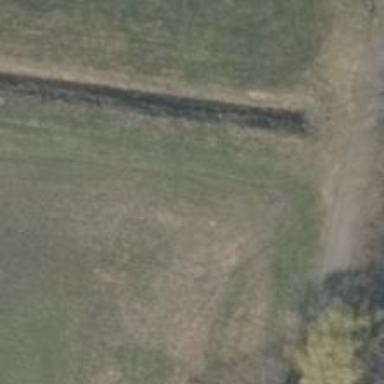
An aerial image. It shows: Culvert tunnel.